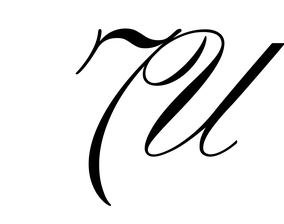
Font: PinyonScript-Regular